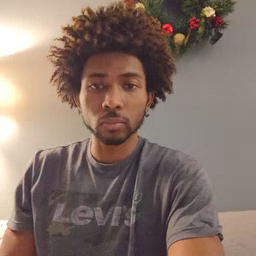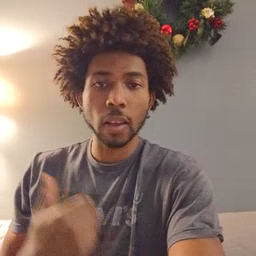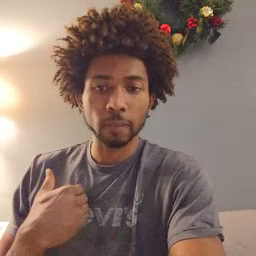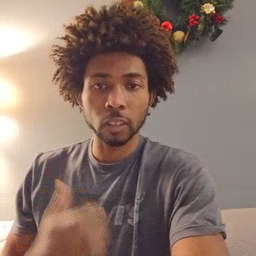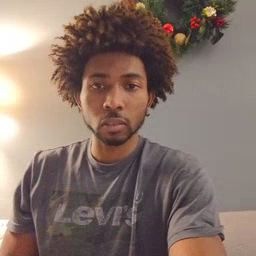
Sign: have